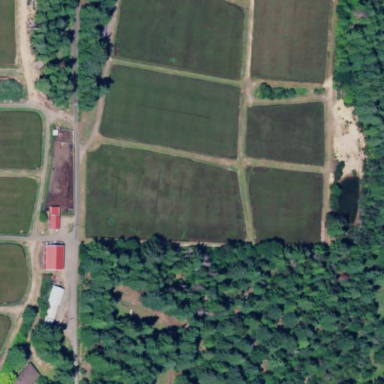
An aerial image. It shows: Farmland where cranberries are grown.